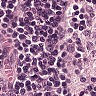
Metastatic tissue present: no